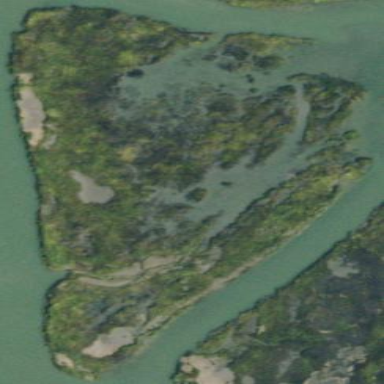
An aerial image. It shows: Islet along the natural coastline.